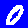
Digit: 0